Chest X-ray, PA view. Patient: 42 years old, sex F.
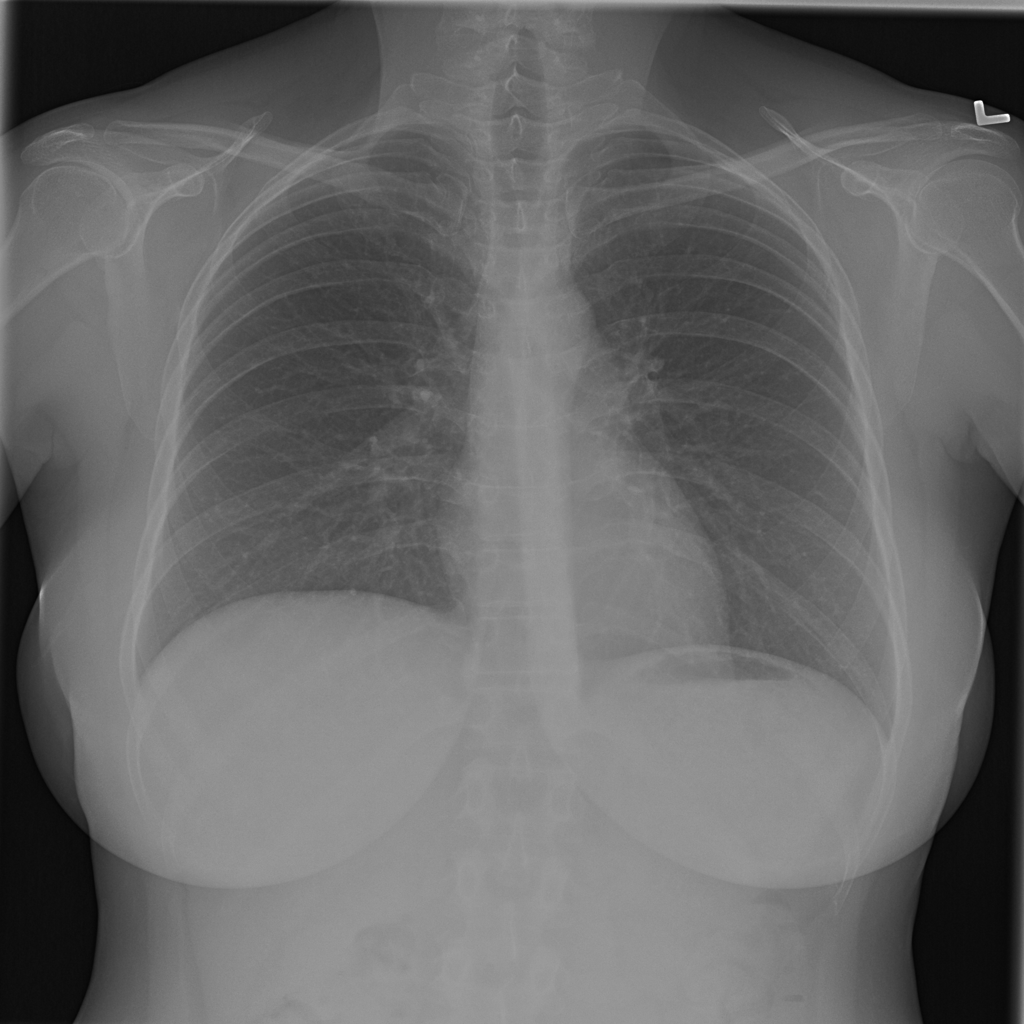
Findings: No Finding